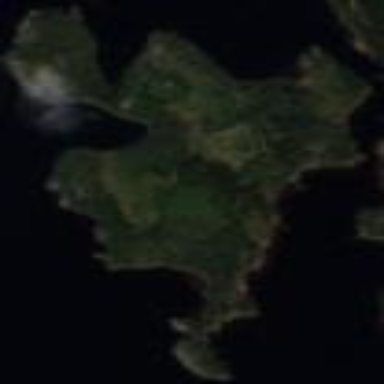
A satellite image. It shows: Islet surrounded by woodland.